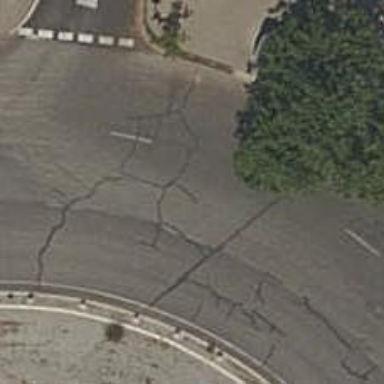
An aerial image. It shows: Tertiary road with asphalt surface leading to roundabout.